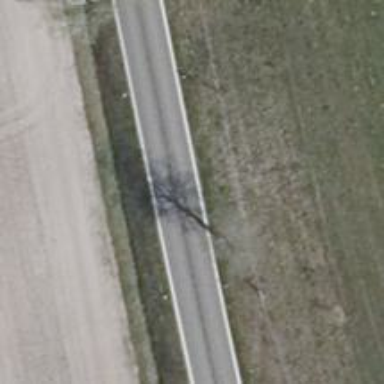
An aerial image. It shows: Row of broadleaved trees.